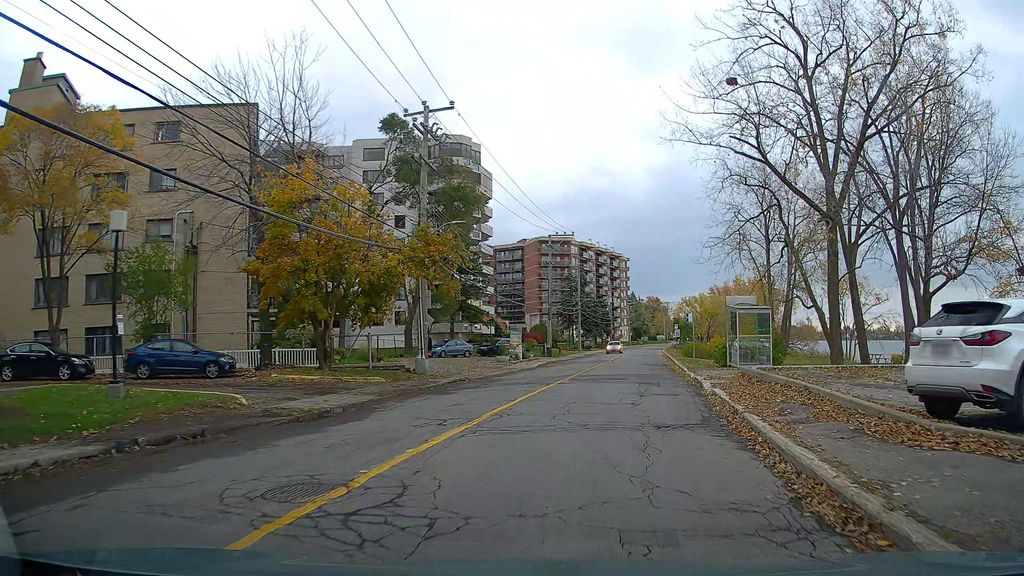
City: montreal